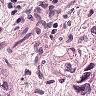
Metastatic tissue present: yes